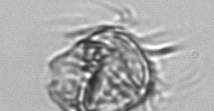
Label: Leegaardiella_ovalis